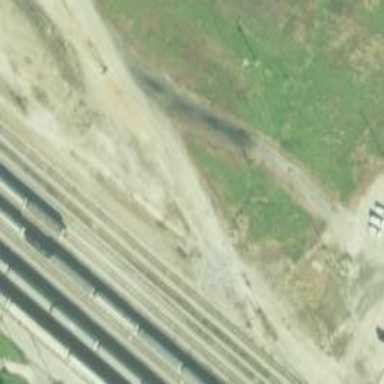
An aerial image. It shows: View of railway yard.